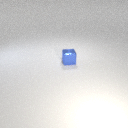
small blue metal cube